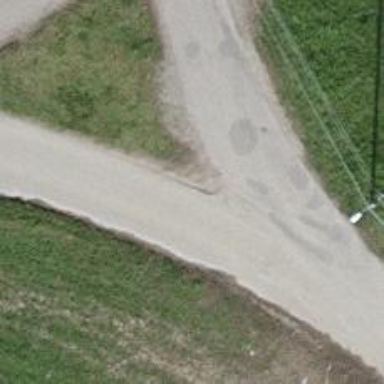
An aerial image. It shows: Unclassified road with asphalt surface.